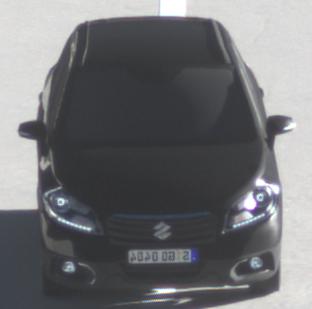
Make: Suzuki
Model: SX4 S-Cross 1.6
Detailed model: SX4 (II) S-Cross
Model produced from: 2013/10
Model produced until: 2015/08
Doors: 5
Color: black
Road condition: dry road
Daytime: morning or afternoon
Contrast: high contrast